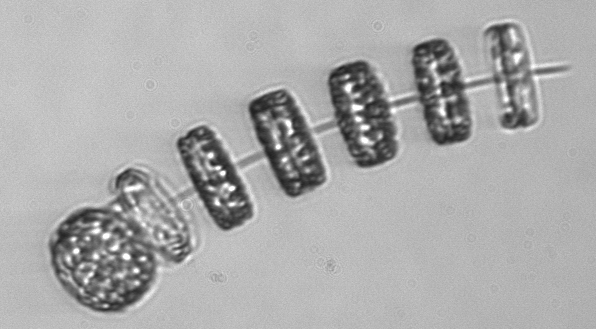
Label: Thalassiosira